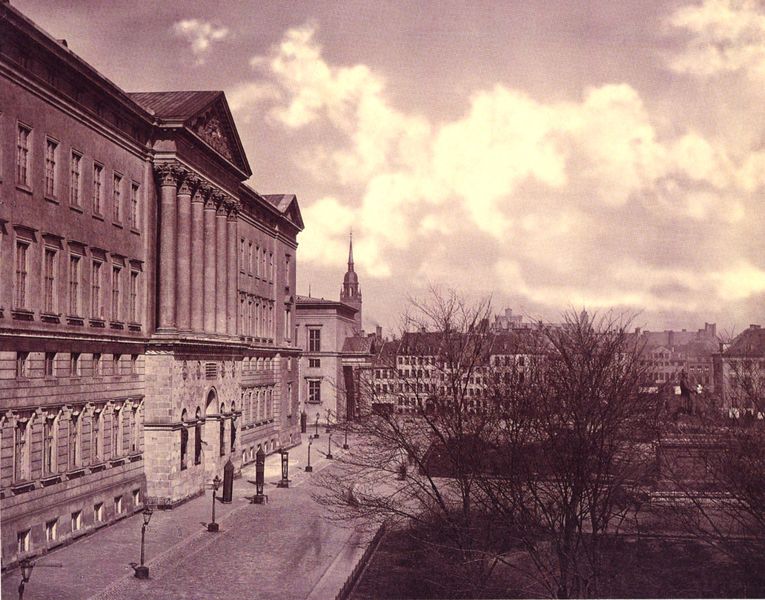
Titel: Schloss Christiansborg
Künstler: Christian Frederik Hansen
Standort: Kopenhagen, Schloss Christiansborg (EU - Dänemark)
Schlagwörter: schatten, wolken, bäume, fenster, laterne, straße, säulen, gebäude, schloss, turm, fassade, giebel, winter, platz, tor, foto, fotografie, denkmal, gehweg, rustika, risalit, historismus, platzanlage